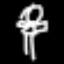
Label: angel